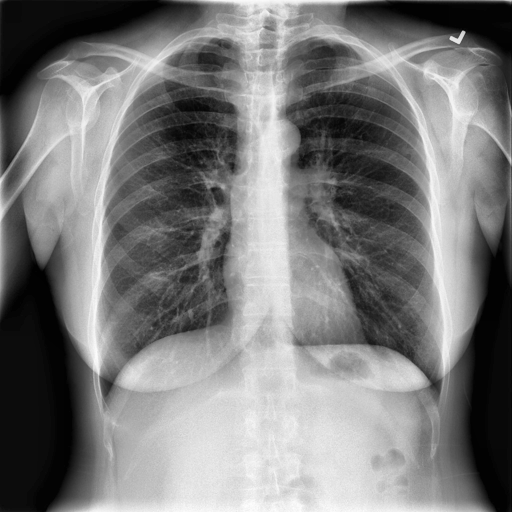
Finding: NORMAL